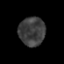
Tissue: prostate
Cell type: Fibroblasts
Senescence score: 0.8579
Nuclear area (px): 738
Mean DAPI intensity: 62.4